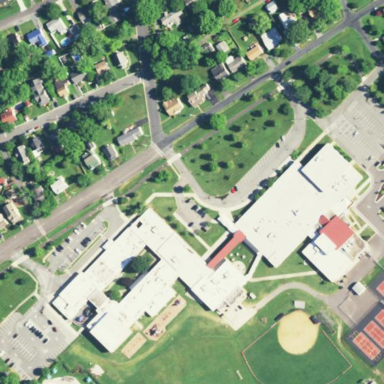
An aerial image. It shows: School building.